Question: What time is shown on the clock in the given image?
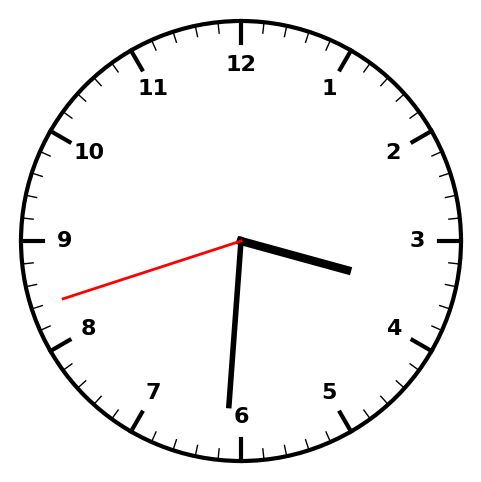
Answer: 03:30:42